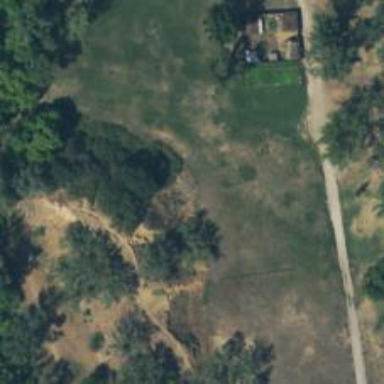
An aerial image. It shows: Disc golf basket.